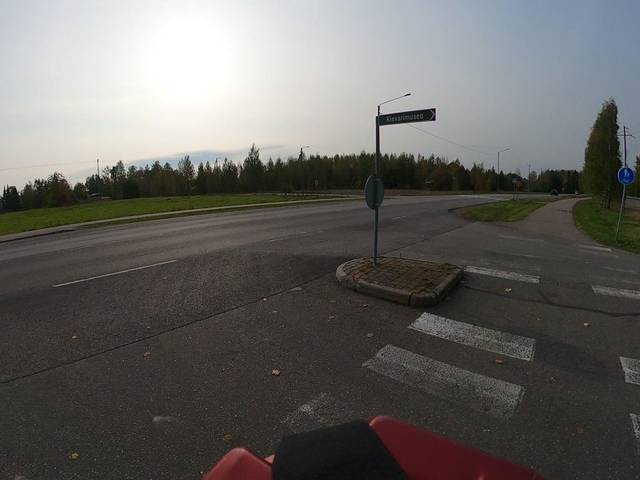
Region: Finland
Coordinates: 60.686, 26.827